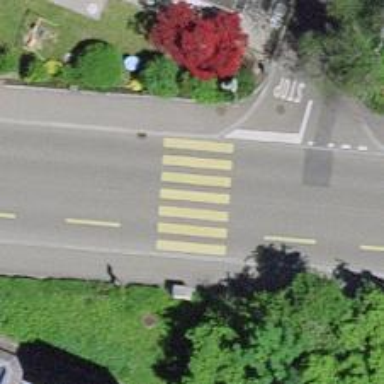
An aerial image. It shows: Zebra crossing on the road.